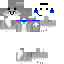
A female skeleton skin with dark skin, wearing brown helmet dressed in a blue robe top and brown pants, featuring a closed mouth.